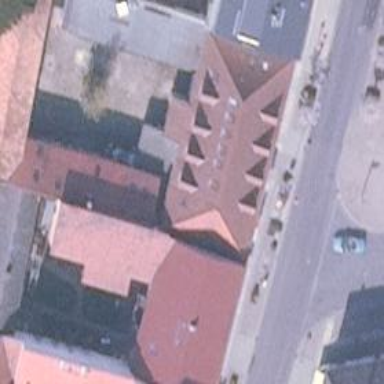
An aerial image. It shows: Restaurant.